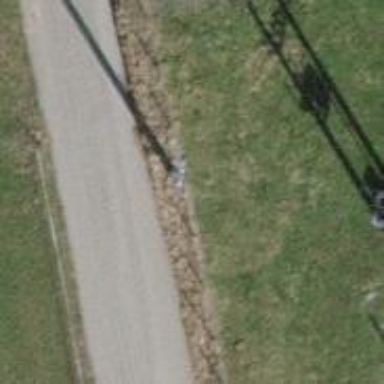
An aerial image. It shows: Minor power line.